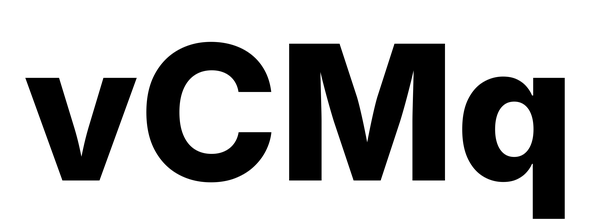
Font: Inter_ExtraBold